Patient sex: M
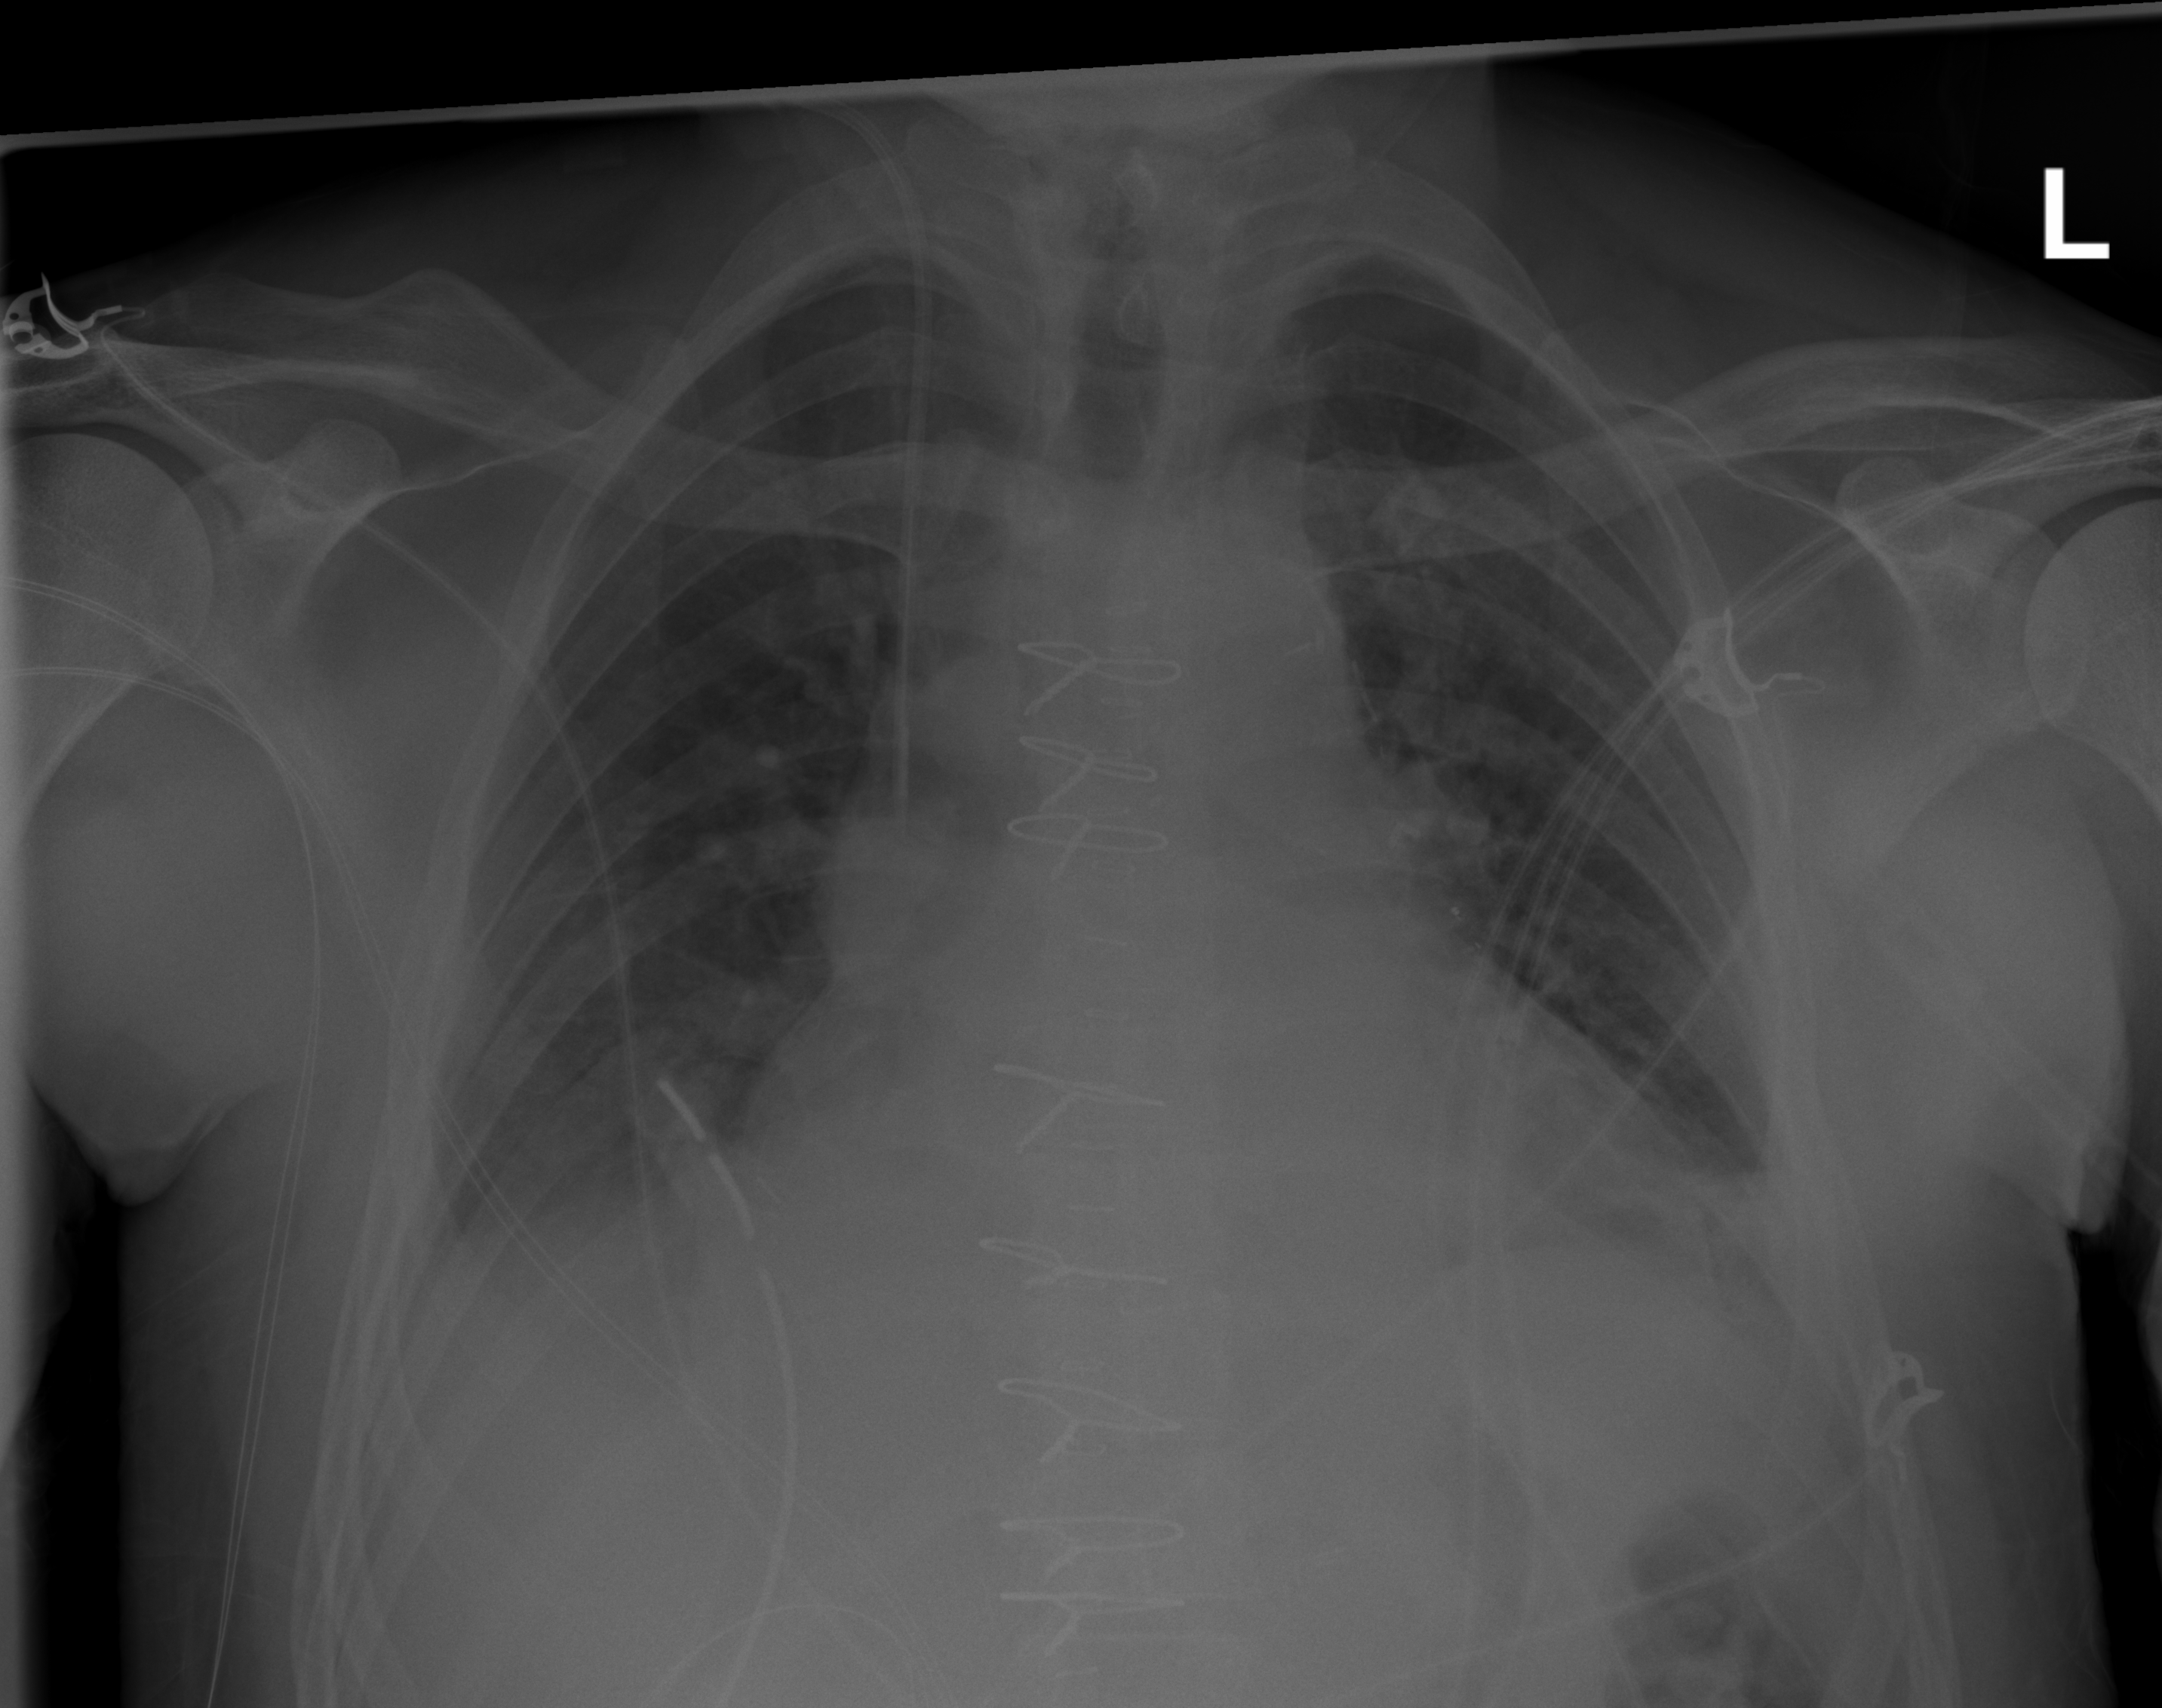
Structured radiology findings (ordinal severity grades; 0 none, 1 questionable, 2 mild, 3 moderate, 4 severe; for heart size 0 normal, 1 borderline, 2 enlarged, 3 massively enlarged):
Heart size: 2
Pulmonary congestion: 2
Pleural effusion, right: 0
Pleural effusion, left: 1
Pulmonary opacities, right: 0
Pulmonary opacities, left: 0
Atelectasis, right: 2
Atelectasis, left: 2